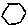
Label: hexagon